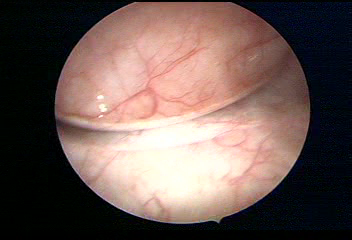
Modality: WLC
Class: Foreign bodies
Subclass: AirBubble
Bladder cancer association: No
Annotated structures: Air bubble